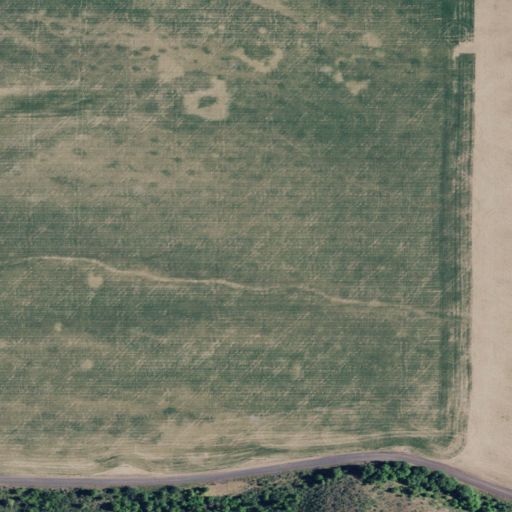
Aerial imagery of valley in Idaho named McPherson Canyon containing cultivated crops, open development, and shrub